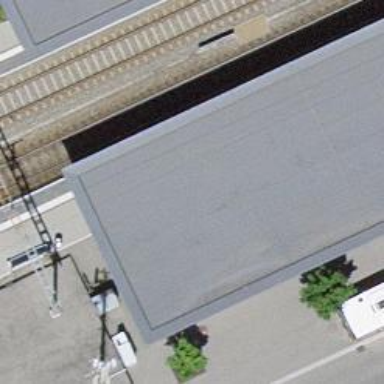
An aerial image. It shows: Railway station.